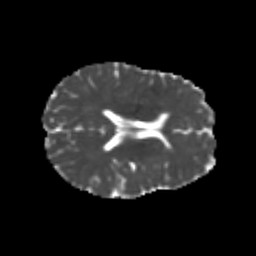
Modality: MD
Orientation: axial
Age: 23
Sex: female
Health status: healthy
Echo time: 0.074 s